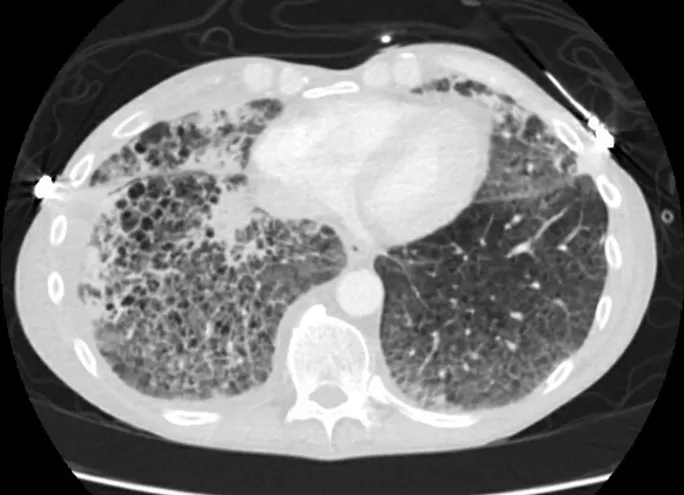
Admission chest computed tomography, transverse view of lower lobes, shows new onset diffuse interstitial pulmonary ground-glass airspace opacities.
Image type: radiology (ct)